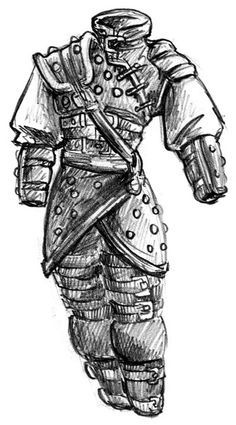
Label: cuirass